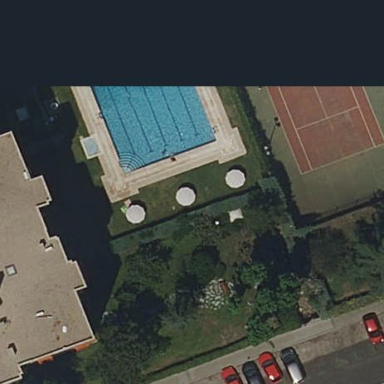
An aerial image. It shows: Swimming pool area designated for leisure and sport.